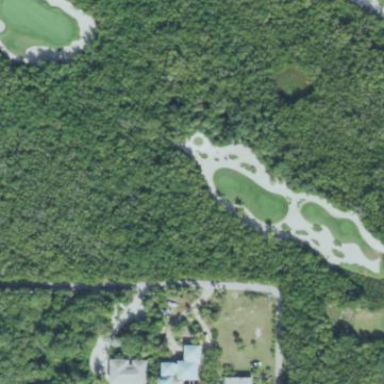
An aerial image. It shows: Sand bunker on golf course.